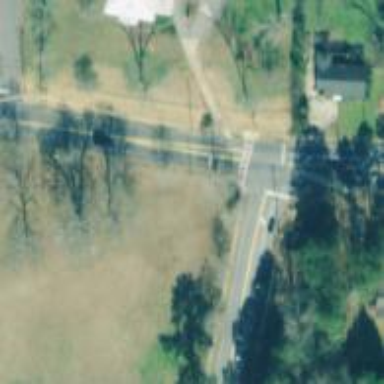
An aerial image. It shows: Marked crossing on the road.